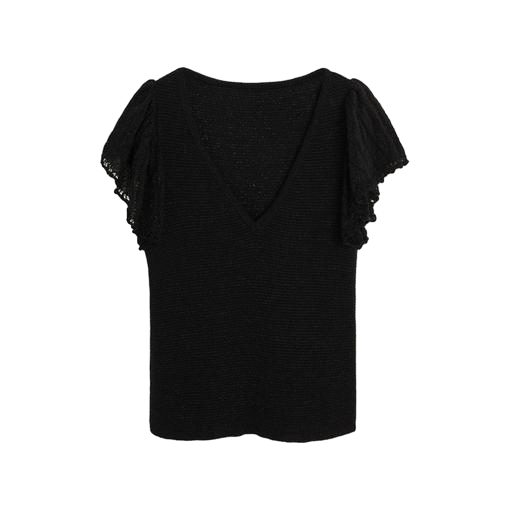
black lace-sleeve v-neck top only macy, black v-neck top only macy, black flutter-sleeve top only macy, white background